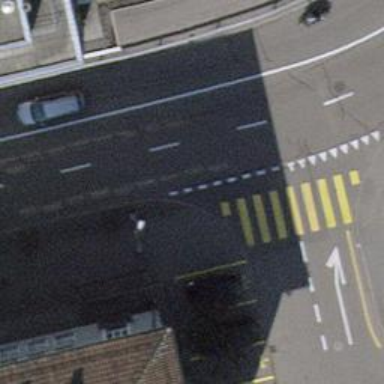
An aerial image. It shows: Kerb serving as barrier.